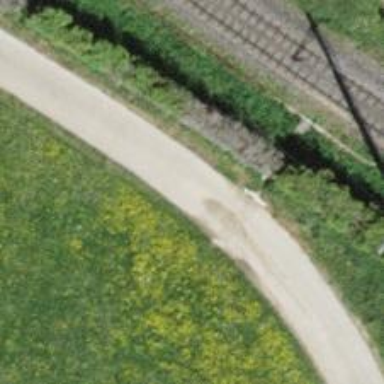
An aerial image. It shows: Asphalt track with grade1 tracktype.